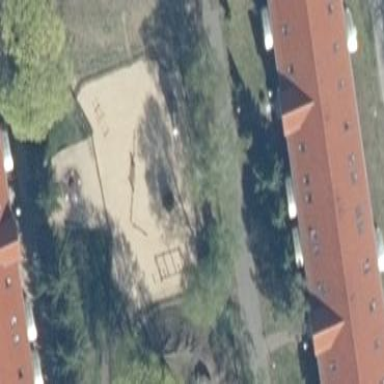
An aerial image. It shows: Playground area for leisure activities on the land.